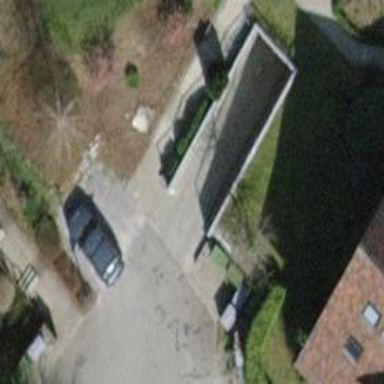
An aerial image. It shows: Set of steps on the road.